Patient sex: F
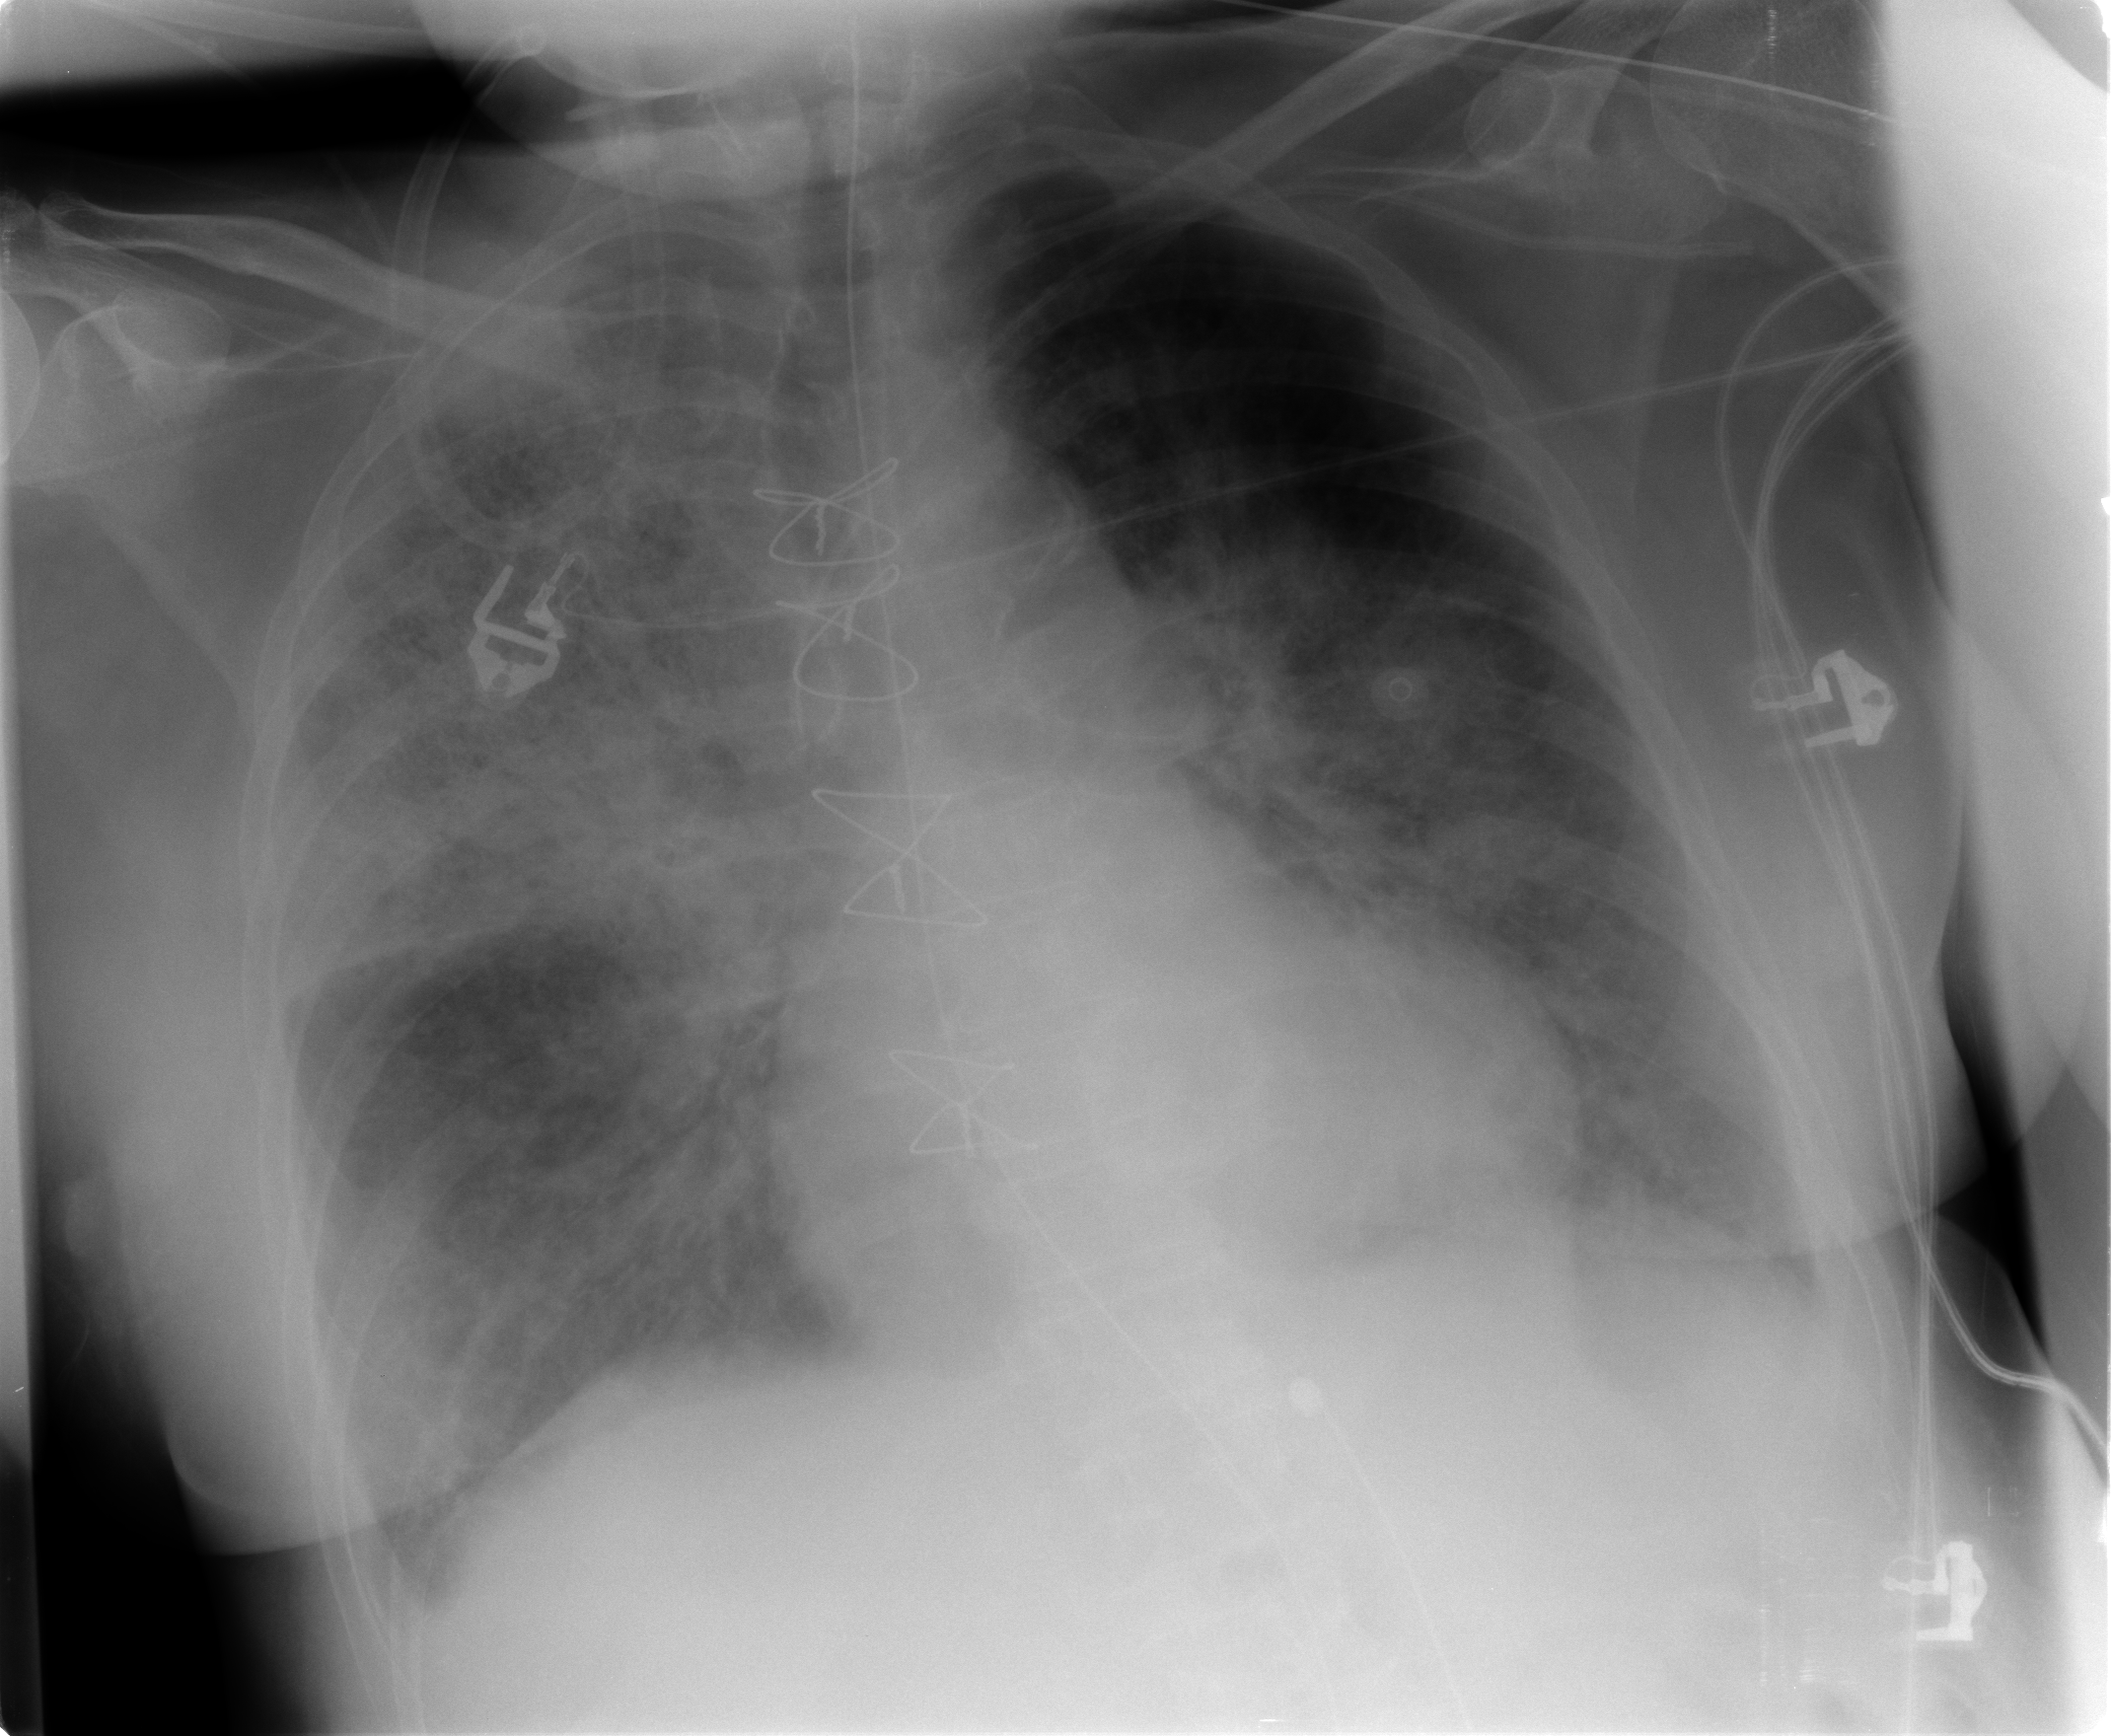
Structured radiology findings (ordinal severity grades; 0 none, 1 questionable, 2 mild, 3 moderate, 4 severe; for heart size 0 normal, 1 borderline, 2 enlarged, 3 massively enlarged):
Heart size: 2
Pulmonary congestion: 2
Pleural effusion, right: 2
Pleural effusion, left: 2
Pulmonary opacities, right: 4
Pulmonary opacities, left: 3
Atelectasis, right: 3
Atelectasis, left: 2